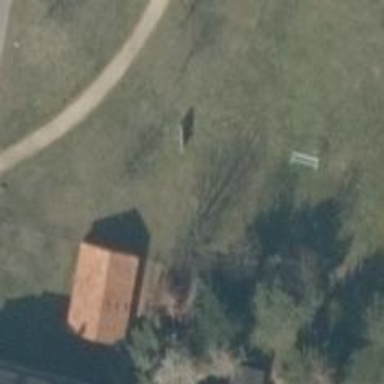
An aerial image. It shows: There is soccer wall at the playground.